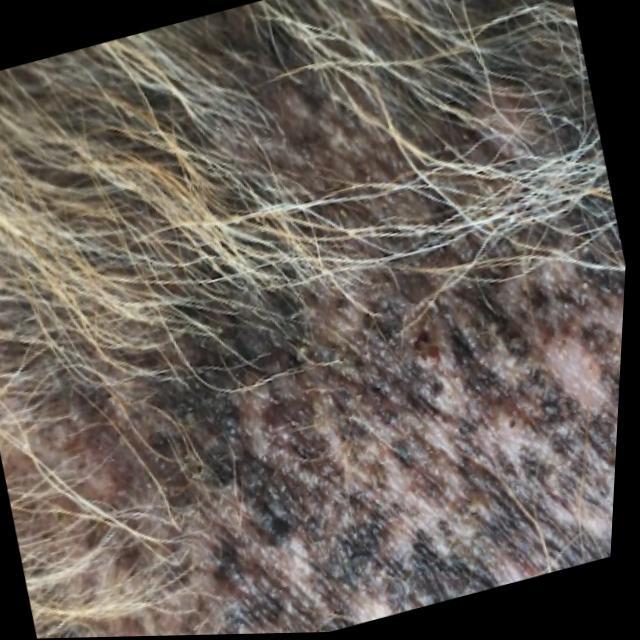
Canine demodicosis (Demodex mange) — caused by Demodex canis mites. Presents with alopecia, follicular papules, pustules, and comedones. Often localized on face and forelimbs.